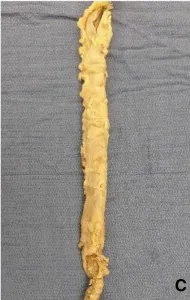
Spinal cord from the autopsy showed the spinal dura mater to be expanded by the subarachnoid neoplasm.
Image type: medical_photograph (other_medical_photograph)